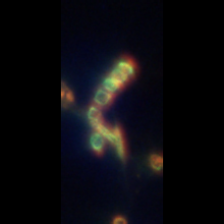
Taxon: Chaetoceros
Group: Diatoms